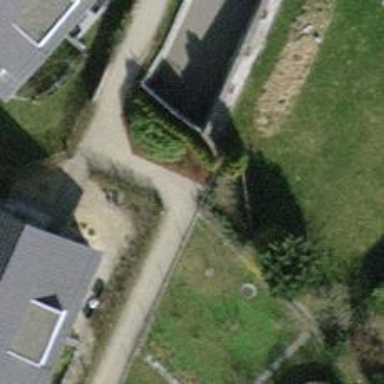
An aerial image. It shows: Footway with cobblestone surface.